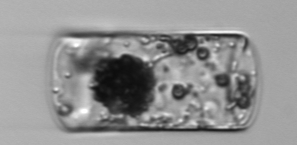
Label: Guinardia_flaccida